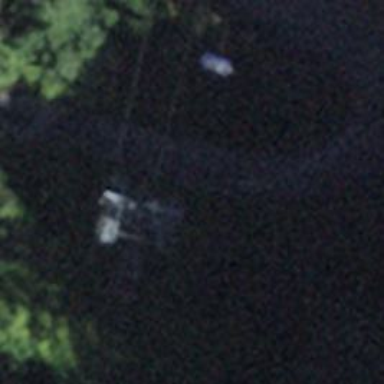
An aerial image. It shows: Pylon used for aerialway.